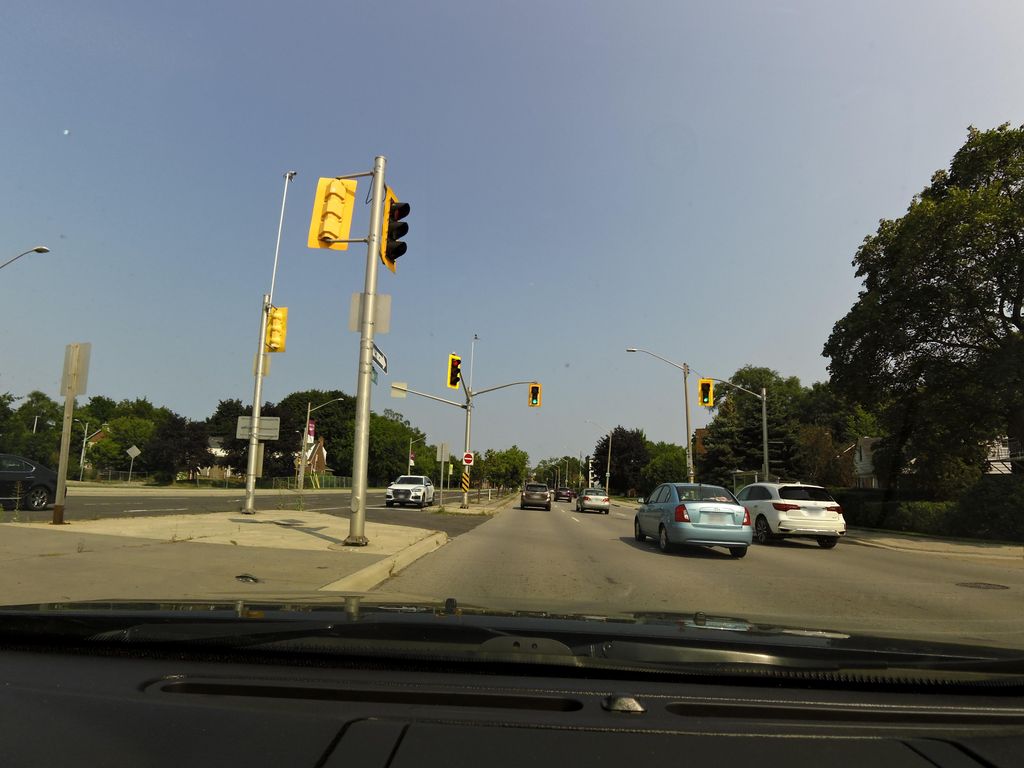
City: hamilton